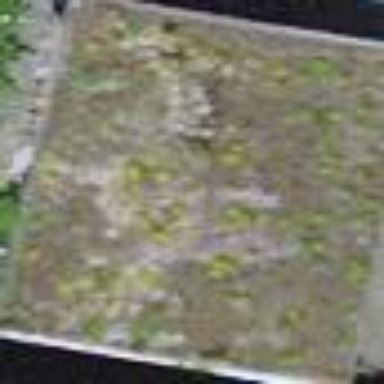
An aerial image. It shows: View of roof of building.